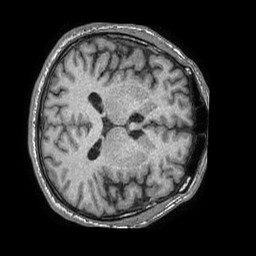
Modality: T1w
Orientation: axial
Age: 66
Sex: male
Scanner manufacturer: philips
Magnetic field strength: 1.5 T
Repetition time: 0.007548 s
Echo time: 0.003427 s